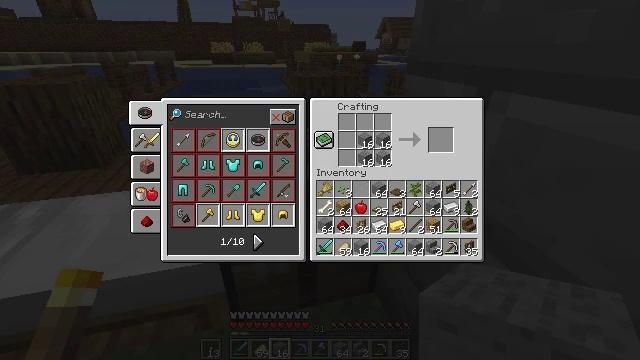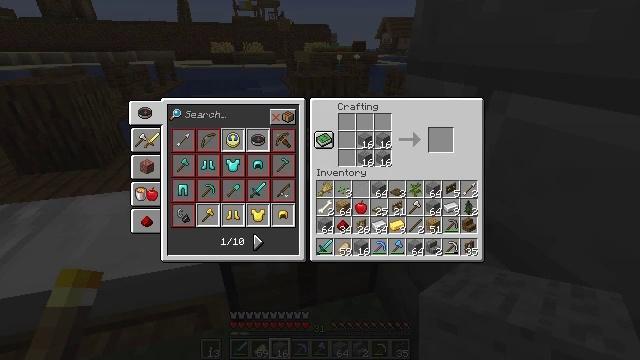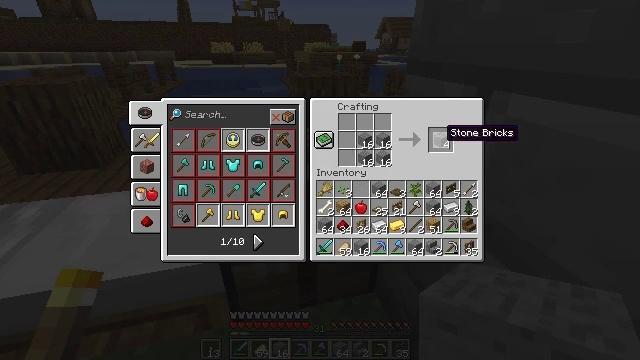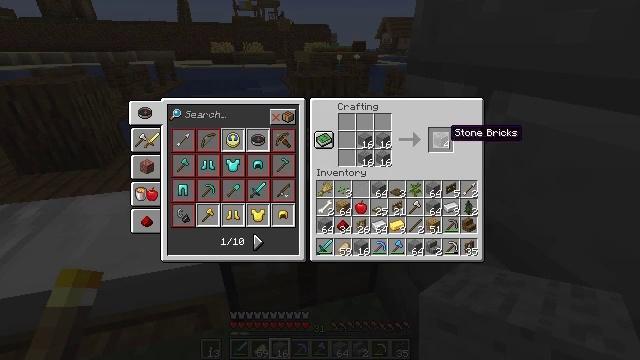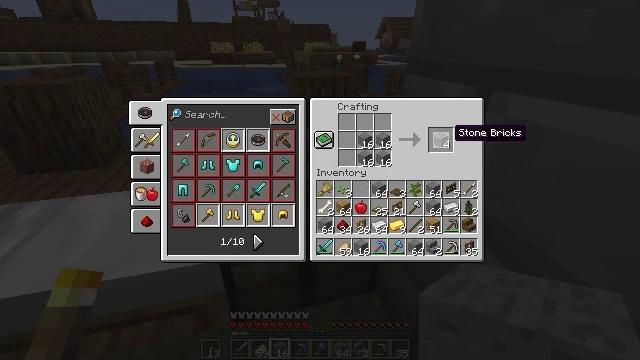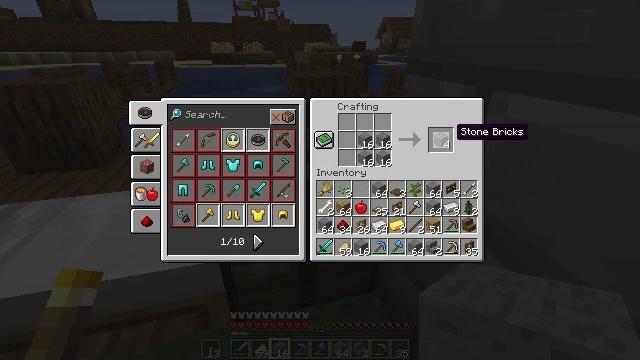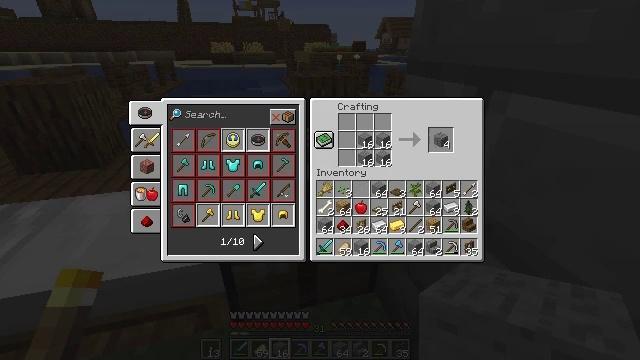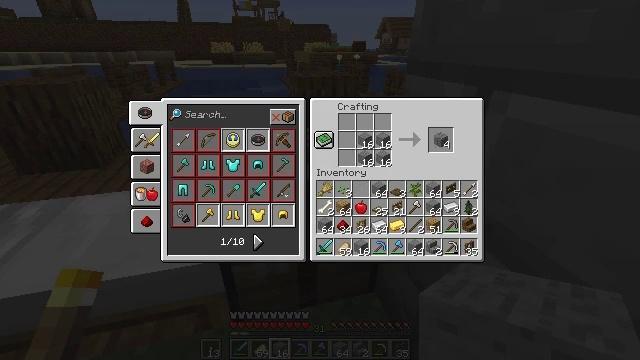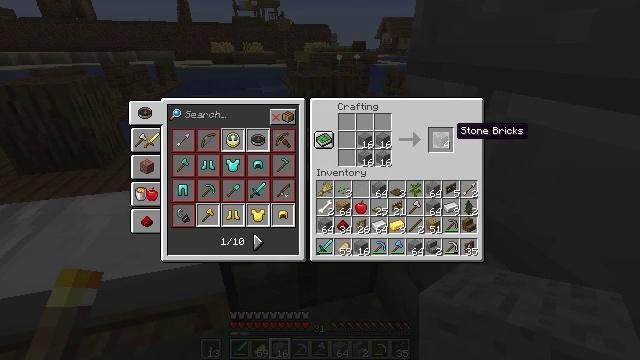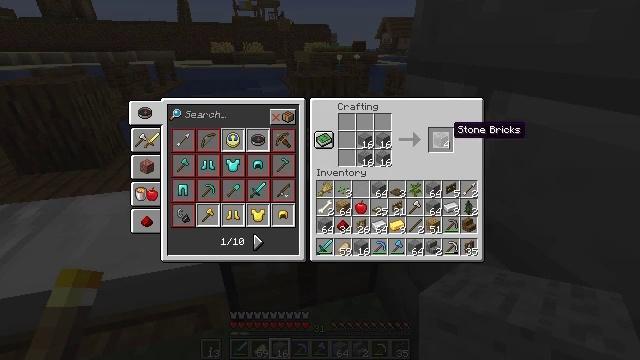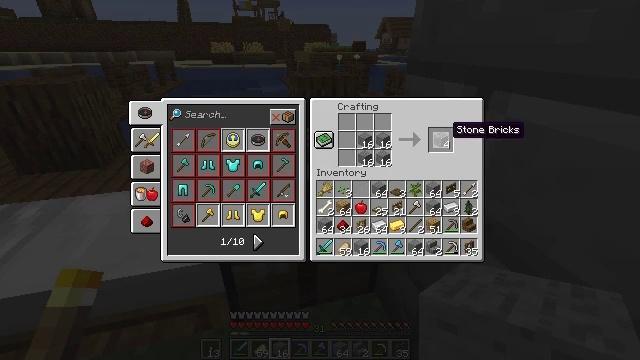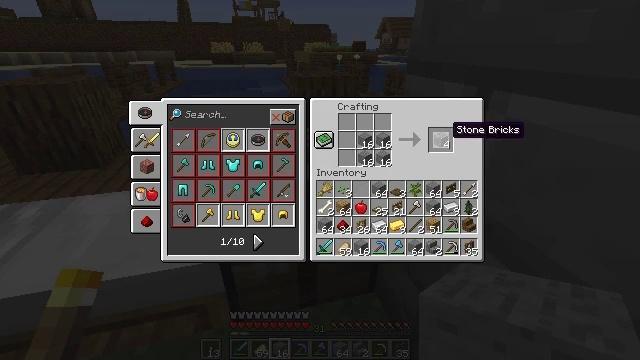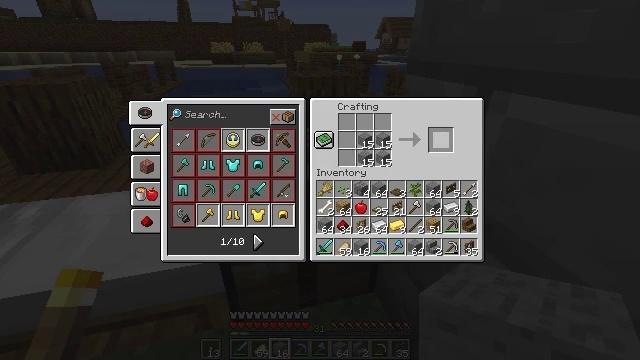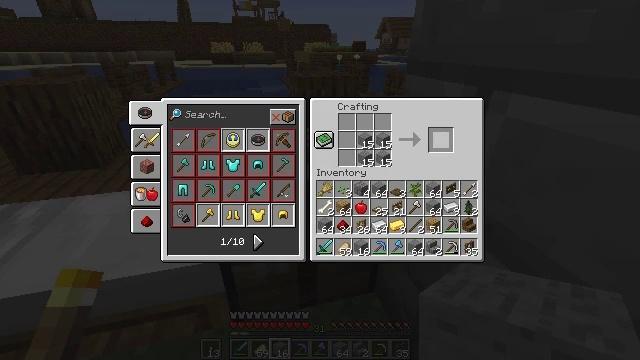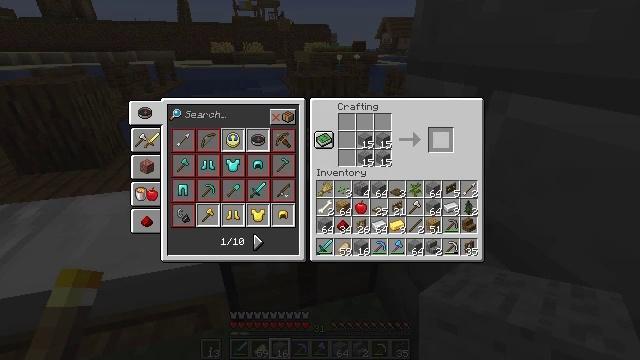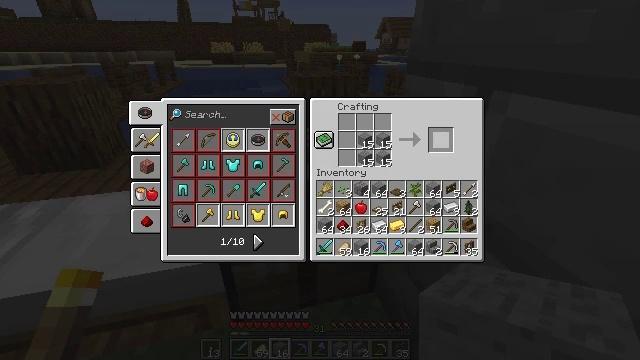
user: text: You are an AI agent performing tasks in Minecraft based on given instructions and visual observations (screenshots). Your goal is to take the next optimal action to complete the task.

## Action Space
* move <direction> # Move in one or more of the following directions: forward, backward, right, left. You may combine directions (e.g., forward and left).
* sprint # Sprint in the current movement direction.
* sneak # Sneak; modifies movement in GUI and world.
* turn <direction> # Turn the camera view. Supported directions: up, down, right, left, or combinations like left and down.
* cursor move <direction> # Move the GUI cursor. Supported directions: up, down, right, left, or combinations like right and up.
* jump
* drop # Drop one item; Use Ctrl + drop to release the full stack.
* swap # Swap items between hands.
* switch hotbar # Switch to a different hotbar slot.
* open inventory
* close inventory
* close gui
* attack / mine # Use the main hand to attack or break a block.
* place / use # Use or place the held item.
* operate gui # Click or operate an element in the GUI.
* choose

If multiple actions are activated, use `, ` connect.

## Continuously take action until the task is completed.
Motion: motion action
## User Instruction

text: Organize stones in the crafting table to craft stone bricks.
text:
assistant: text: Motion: cursor move right
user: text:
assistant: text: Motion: cursor move right
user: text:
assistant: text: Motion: no_op
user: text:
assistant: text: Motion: no_op
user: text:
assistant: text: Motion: sneak
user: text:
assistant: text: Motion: sneak
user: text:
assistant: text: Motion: sneak
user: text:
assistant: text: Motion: sneak
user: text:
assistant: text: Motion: sneak
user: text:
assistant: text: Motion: sneak
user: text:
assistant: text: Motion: sneak
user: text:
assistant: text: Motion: sneak, operate gui
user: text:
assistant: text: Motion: sneak, operate gui
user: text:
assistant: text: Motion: sneak
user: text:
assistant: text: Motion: sneak
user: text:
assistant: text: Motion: sneak
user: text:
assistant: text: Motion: sneak
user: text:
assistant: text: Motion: sneak, cursor move left
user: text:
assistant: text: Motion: sneak, cursor move left and down
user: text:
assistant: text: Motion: sneak, cursor move left and down
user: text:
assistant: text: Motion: sneak, cursor move left and down
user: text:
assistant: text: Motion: sneak
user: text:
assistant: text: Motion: sneak
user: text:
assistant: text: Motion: sneak
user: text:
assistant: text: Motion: no_op
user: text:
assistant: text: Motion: no_op
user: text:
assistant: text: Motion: no_op
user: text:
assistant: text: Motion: operate gui
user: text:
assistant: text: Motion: operate gui
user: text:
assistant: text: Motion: operate gui